Question: I have installed 'Visual studio 2010' Ultimate verion but while running below simple windows form programme getting error....
'''
MsgBox("Hello !")
"error while trying to run project uncaught exception thrown by method called
through reflection"
'''
anything wrong with installation ??
Its Visula studio Exception not my programme exception...
I tried below but no luck..
'''
devenv /resetsettings
'''

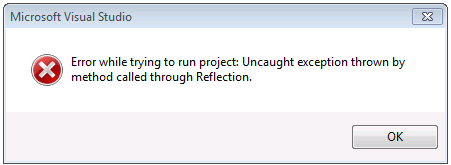
Answer: Well if it is a problem with the installation then I would recommend reinstalling. :(
Maybe try checking for updates and/or restarting your PC. If you still can't run your projects then I would recommend re-installing.